Field crop: tomato
Growth stage: 2
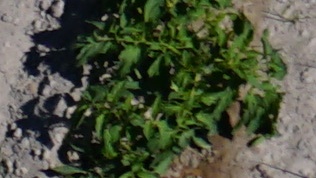
Species: tomato